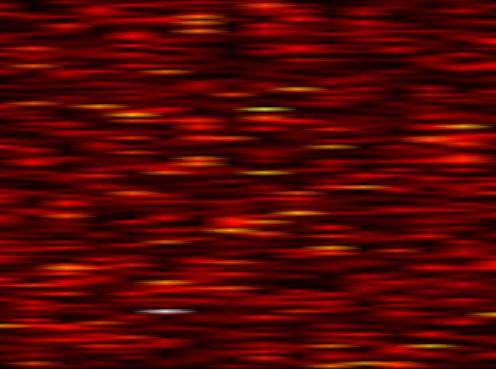
Label: OFDM